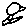
Label: bird